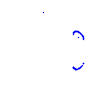
Particle: proton